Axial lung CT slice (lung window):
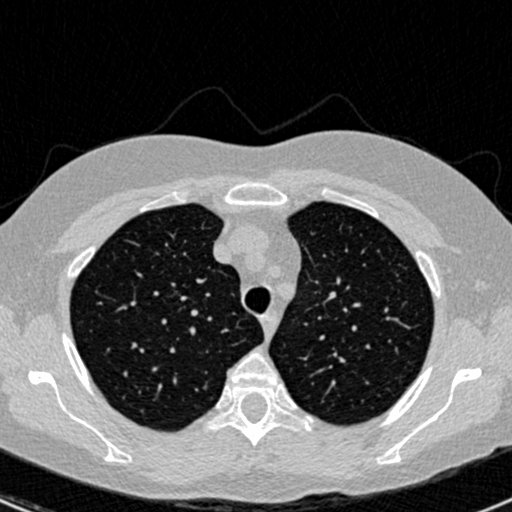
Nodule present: no